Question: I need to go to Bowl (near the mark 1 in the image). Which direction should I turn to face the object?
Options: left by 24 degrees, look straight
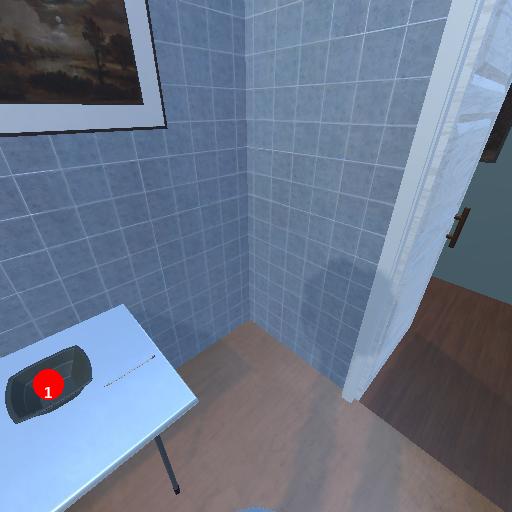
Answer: left by 24 degrees